Field crop: maize
Growth stage: 2
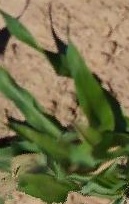
Species: maize